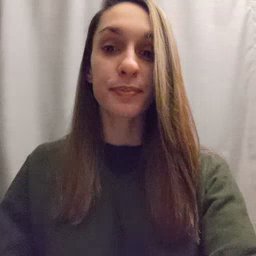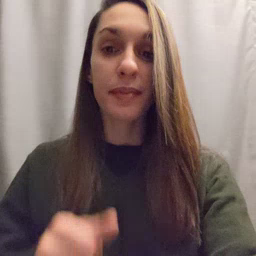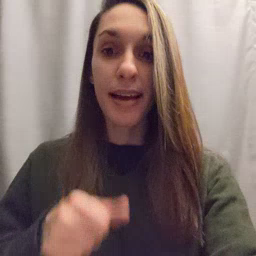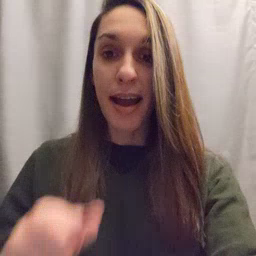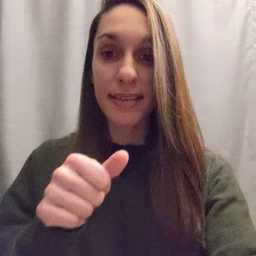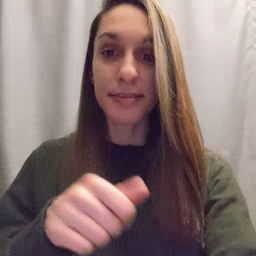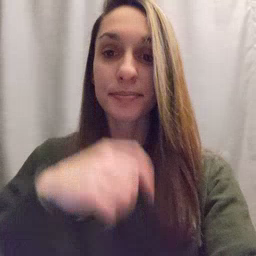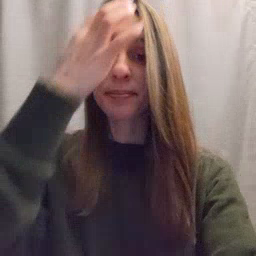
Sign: hide